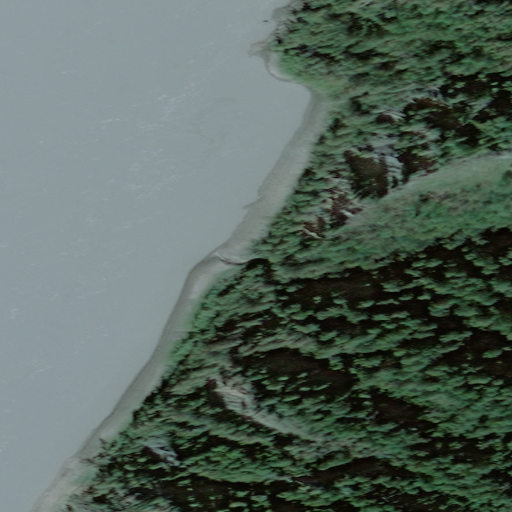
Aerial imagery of valley in Alaska named Argo Gulch containing only unknown